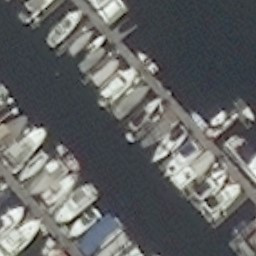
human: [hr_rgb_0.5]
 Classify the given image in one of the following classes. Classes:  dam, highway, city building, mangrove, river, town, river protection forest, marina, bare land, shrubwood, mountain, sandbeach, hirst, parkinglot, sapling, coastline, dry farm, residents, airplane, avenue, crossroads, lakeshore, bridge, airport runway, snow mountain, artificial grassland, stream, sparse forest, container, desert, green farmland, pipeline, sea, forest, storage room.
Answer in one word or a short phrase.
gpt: marina